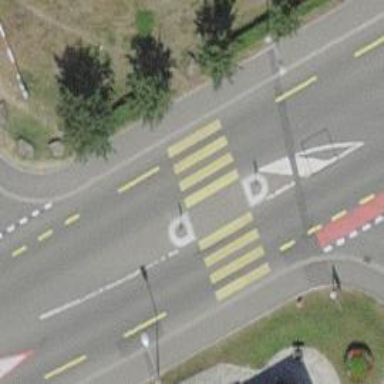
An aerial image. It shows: Uncontrolled zebra crossing with central island.